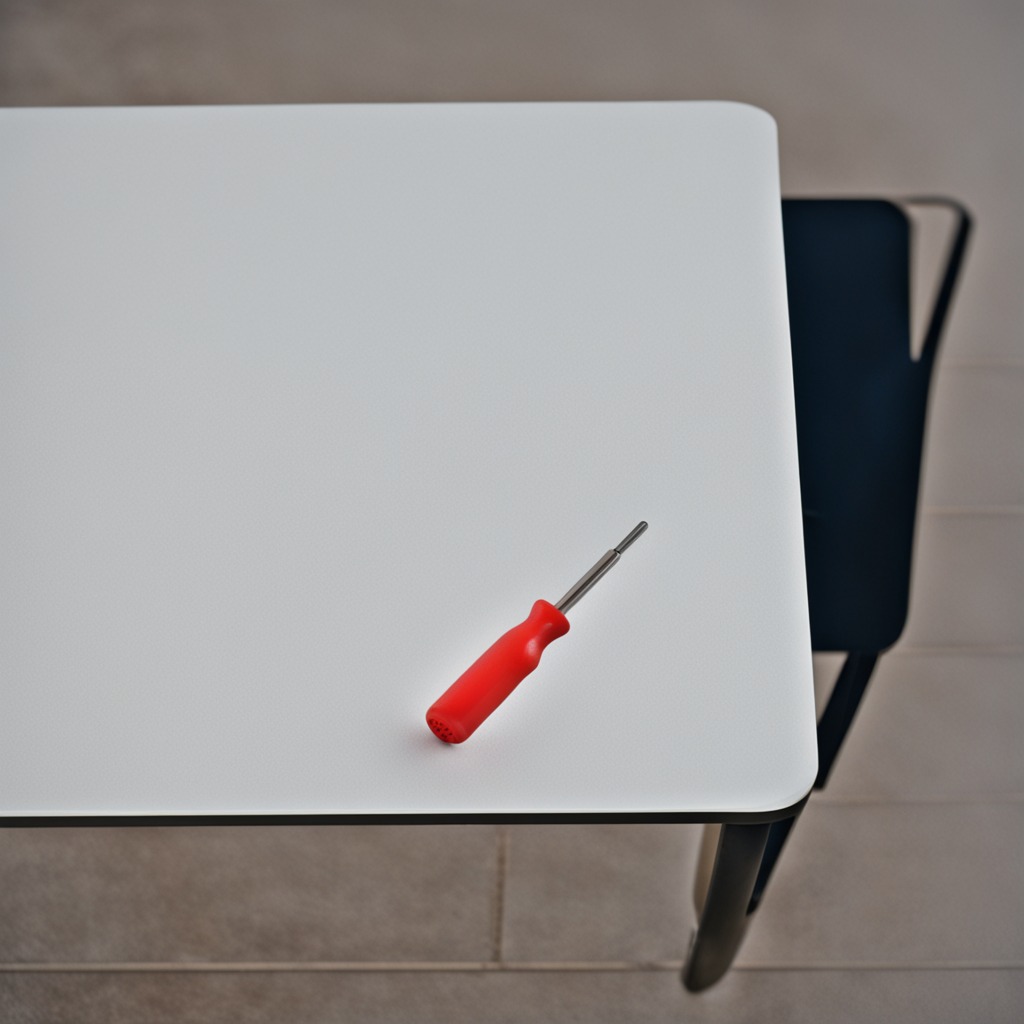
A screwdriver lies on the table in a temporary outdoor tool station.